Aerial crown-view tile of a tropical tree (Barro Colorado Island, Panama), acquired 20241112:
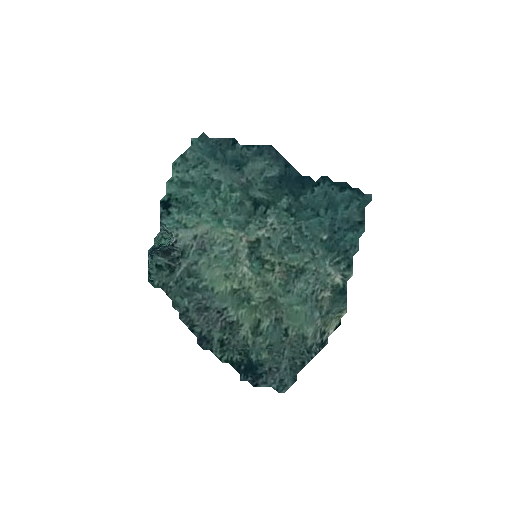
Species: Quararibea stenophylla
GBIF accepted scientific name: Quararibea stenophylla
Crown area: 59.142 m²